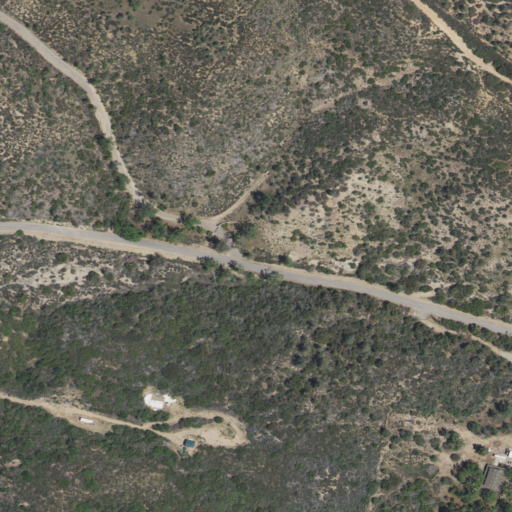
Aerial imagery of valley in California named Richardson Canyon containing shrub, open development, and low intensity development